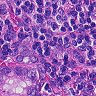
Metastatic tissue present: yes